Question: How to open firefox "open menu" using keyboard shortcut?
I am unable to find the keyboard shortcut on google. I want to automate the process using selenium as I want to open an installed add on.

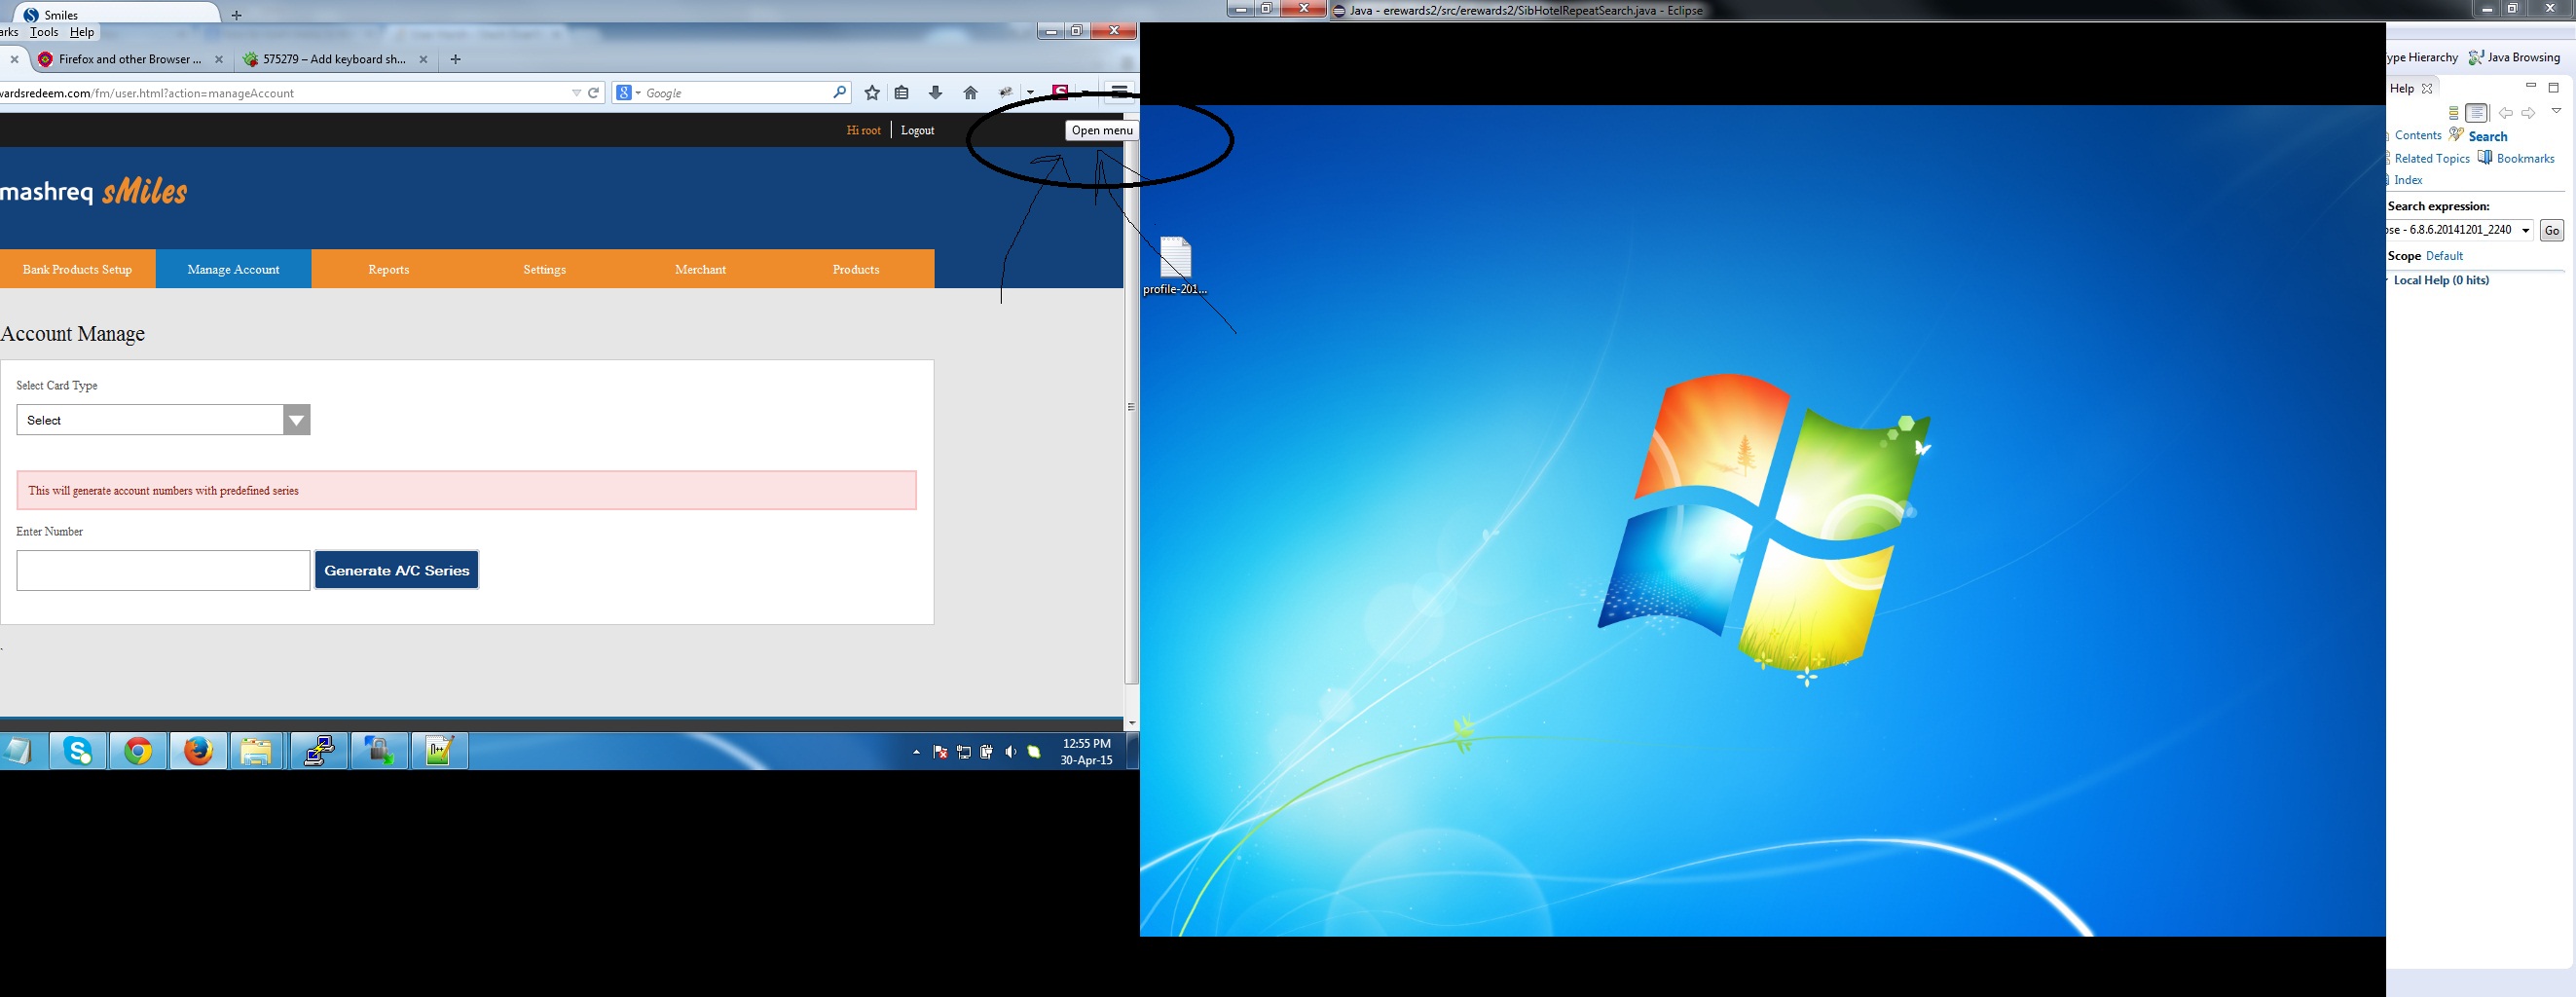
Answer: For an automation task like this you maybe using the wrong technology.
Have you tried using <URL> for a task like this? Then switching back to Selenium when you need to interact with the DOM?